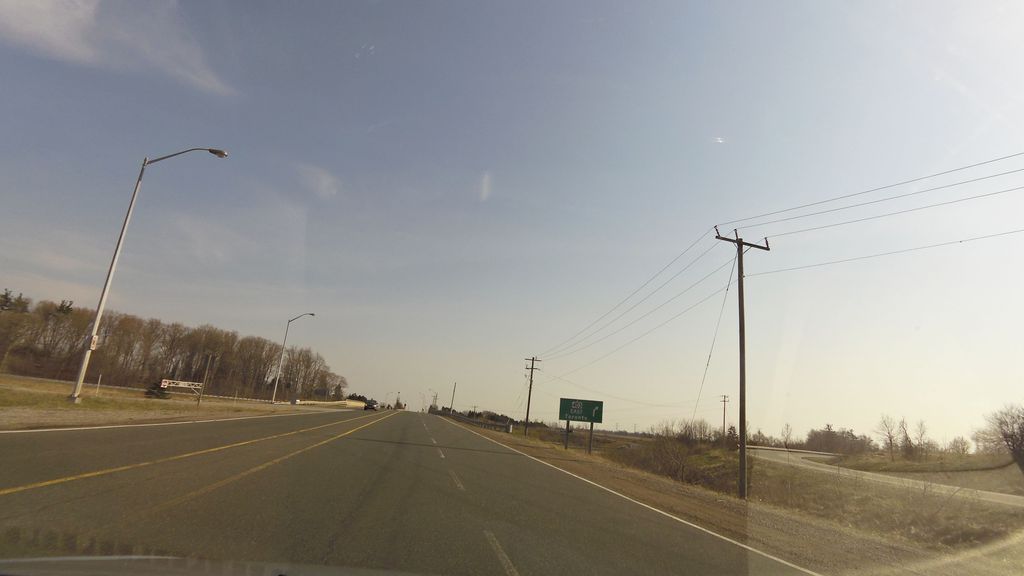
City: hamilton